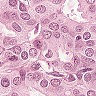
Metastatic tissue present: yes